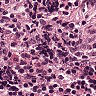
Metastatic tissue present: no